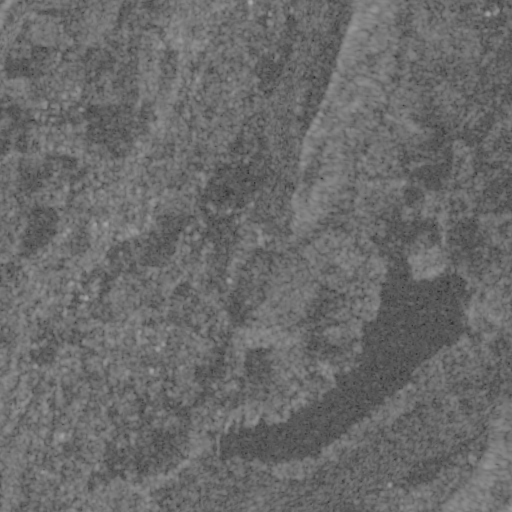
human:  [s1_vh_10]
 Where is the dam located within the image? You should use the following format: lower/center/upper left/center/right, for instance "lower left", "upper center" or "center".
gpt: The dam is located in the lower center of the image.
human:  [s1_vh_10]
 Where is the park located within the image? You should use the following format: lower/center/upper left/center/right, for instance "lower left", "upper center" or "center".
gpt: The park is located in the upper left of the image.
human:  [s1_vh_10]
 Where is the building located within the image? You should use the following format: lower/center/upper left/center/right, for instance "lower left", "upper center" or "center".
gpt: The building is located in the upper center of the image.
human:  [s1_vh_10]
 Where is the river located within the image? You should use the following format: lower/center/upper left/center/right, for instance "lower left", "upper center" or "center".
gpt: The river is located in the left of the image.
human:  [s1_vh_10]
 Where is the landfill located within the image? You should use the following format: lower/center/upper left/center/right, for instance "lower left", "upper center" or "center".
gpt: There is no landfill in the image.

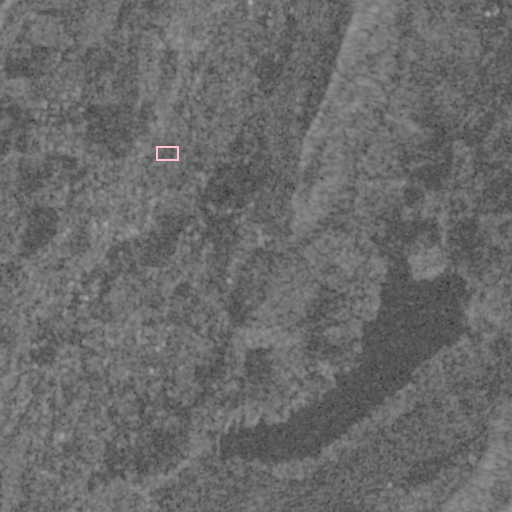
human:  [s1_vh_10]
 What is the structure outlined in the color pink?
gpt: The structure outlined in pink is a park.
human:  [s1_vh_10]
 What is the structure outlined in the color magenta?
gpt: There is no magenta outline.